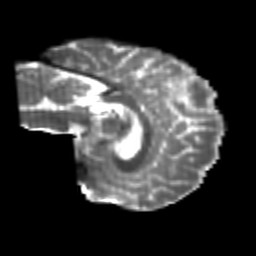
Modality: T2w
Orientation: sagittal
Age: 24
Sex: female
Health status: healthy
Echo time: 0.074 s